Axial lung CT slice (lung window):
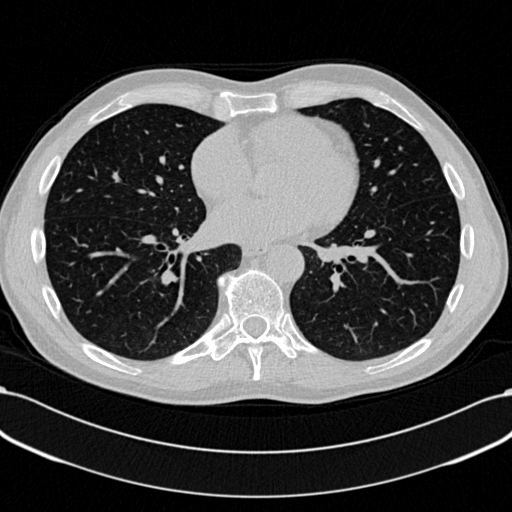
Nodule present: no